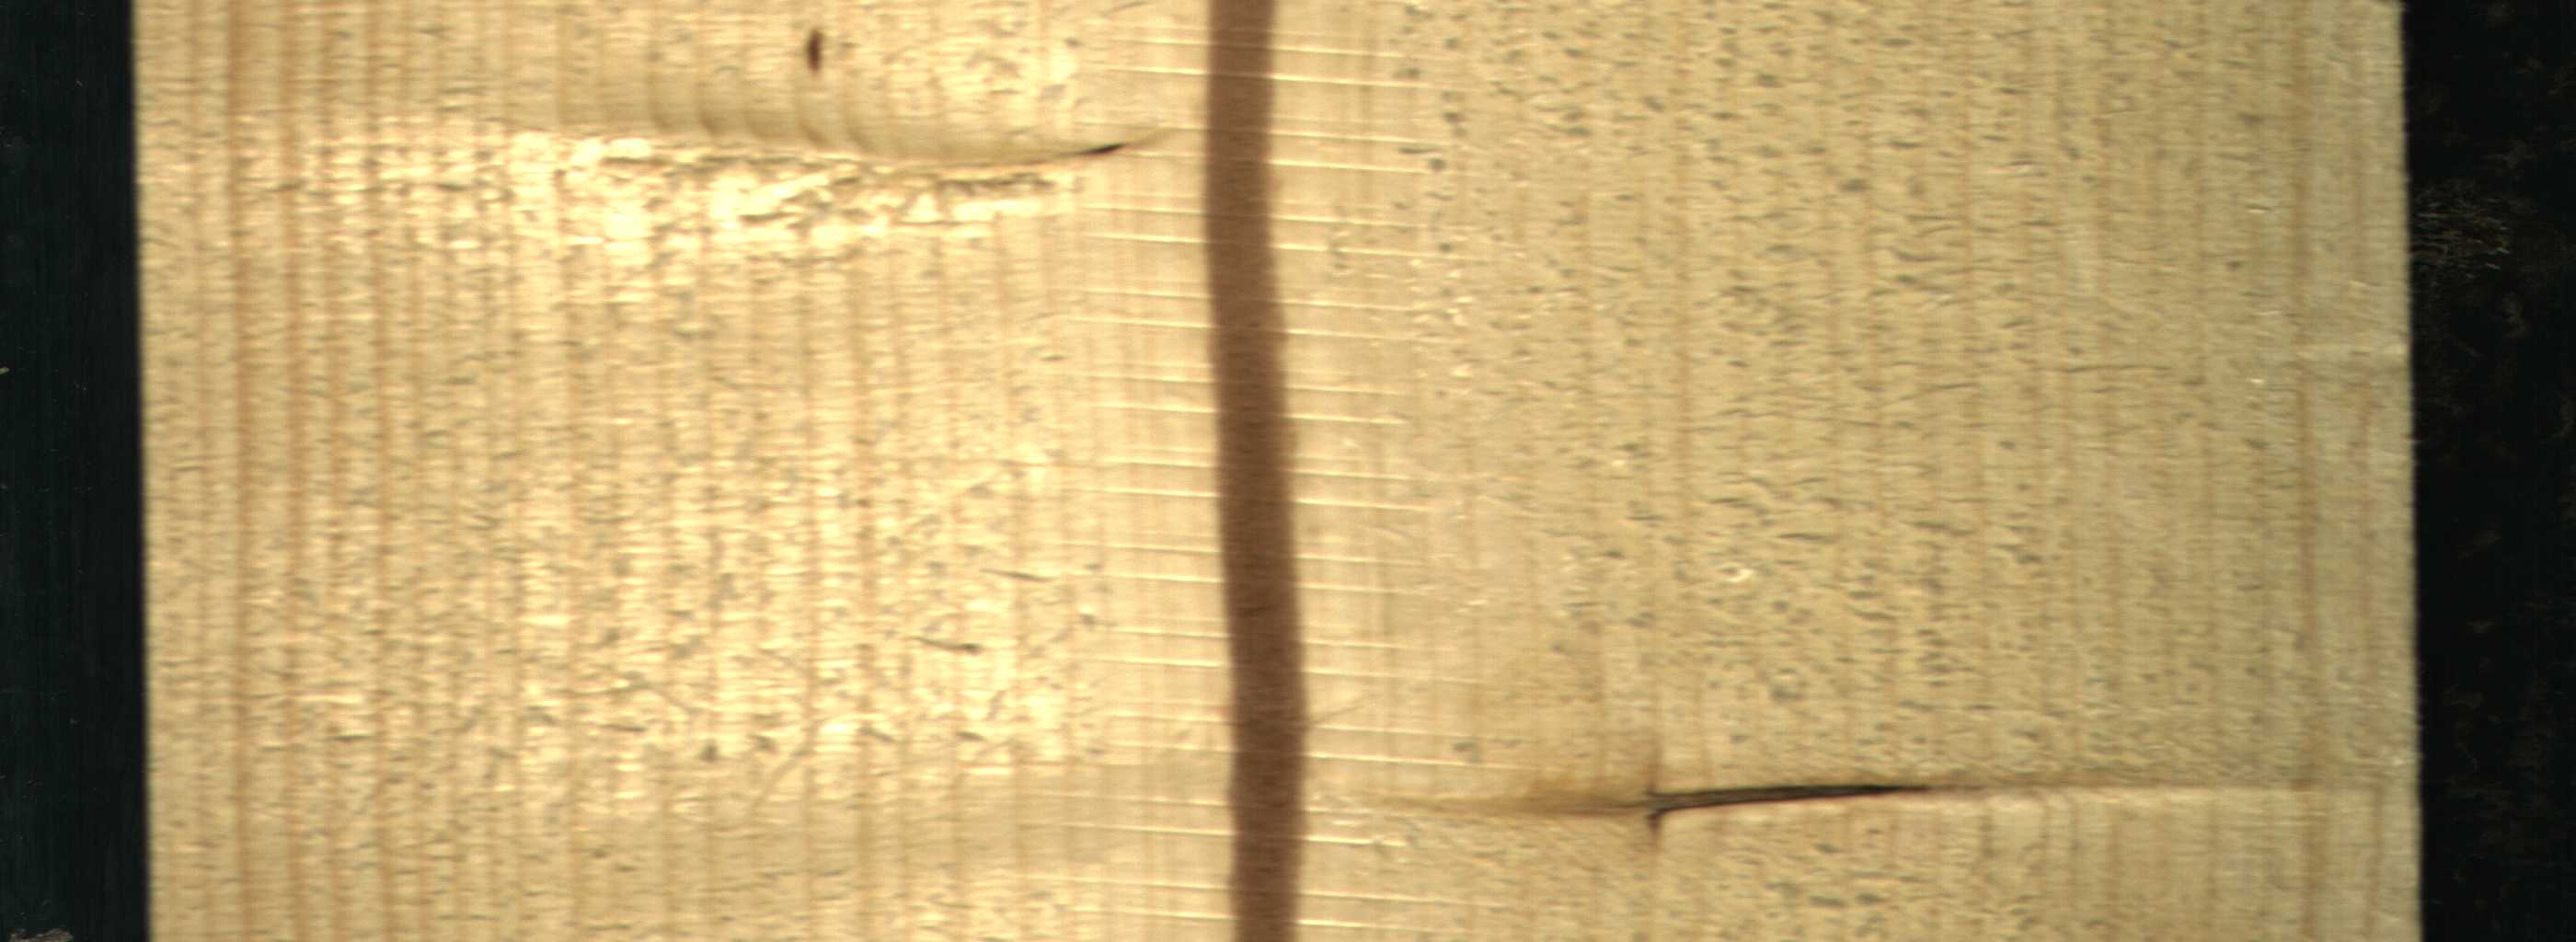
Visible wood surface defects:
Marrow
Dead_Knot